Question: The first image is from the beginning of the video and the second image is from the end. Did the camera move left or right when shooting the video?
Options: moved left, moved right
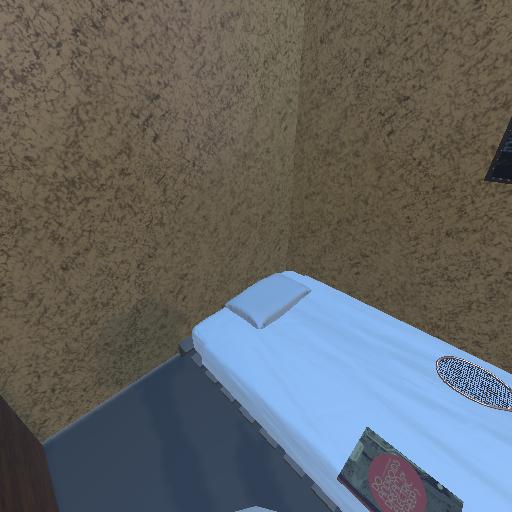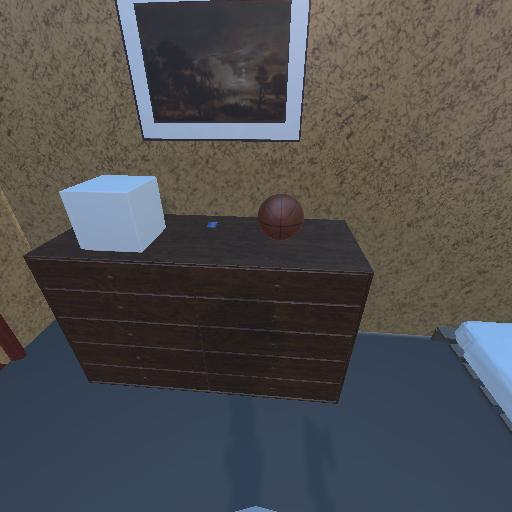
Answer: moved left